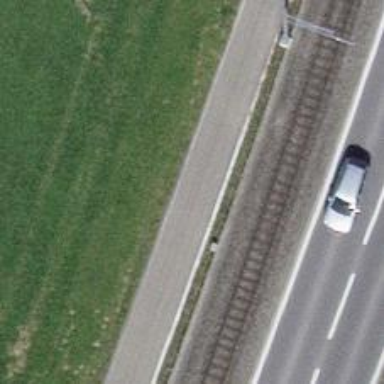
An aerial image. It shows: Paved track with grade1 surface. It is designated for agricultural vehicles.